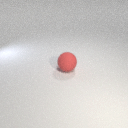
large red rubber sphere